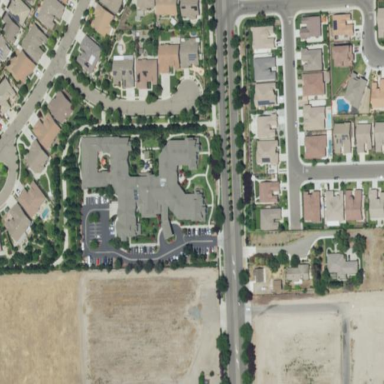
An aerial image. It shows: Building.